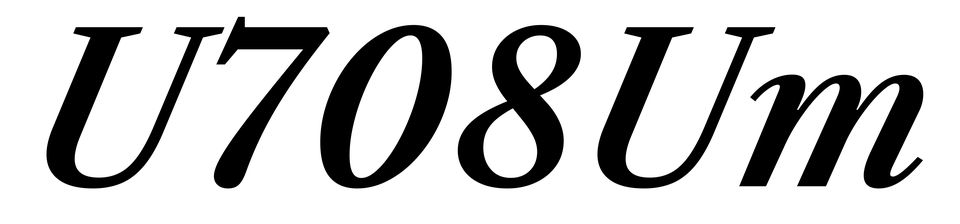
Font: LibreCaslonText-Italic_SemiBold_Italic